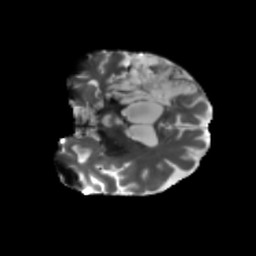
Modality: T2w
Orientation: coronal
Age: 64
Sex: male
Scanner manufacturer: siemens
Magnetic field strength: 3 T
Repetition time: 5.25 s
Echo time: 0.08 s